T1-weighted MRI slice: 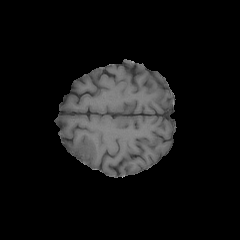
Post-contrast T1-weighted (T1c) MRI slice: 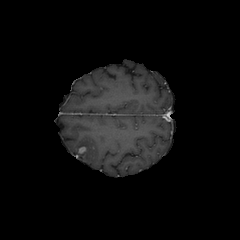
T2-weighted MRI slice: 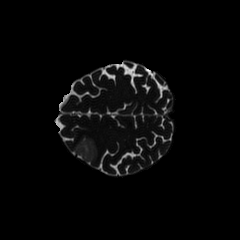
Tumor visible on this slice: yes